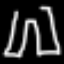
Label: pants